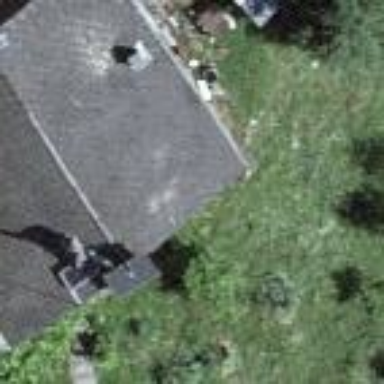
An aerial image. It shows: Simple house.